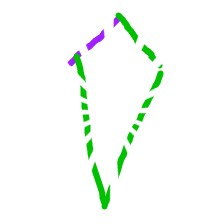
Shape: kite